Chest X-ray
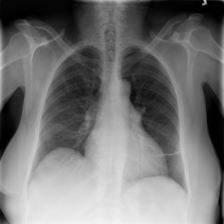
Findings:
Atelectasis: positive
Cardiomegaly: positive
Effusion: negative
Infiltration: negative
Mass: negative
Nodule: negative
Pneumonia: negative
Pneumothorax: negative
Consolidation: negative
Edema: negative
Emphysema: negative
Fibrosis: negative
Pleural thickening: negative
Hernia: negative